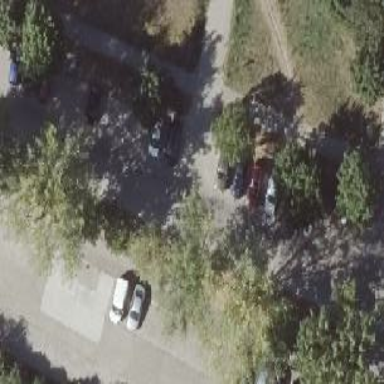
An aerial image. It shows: Street-side residential parking on concrete surface.